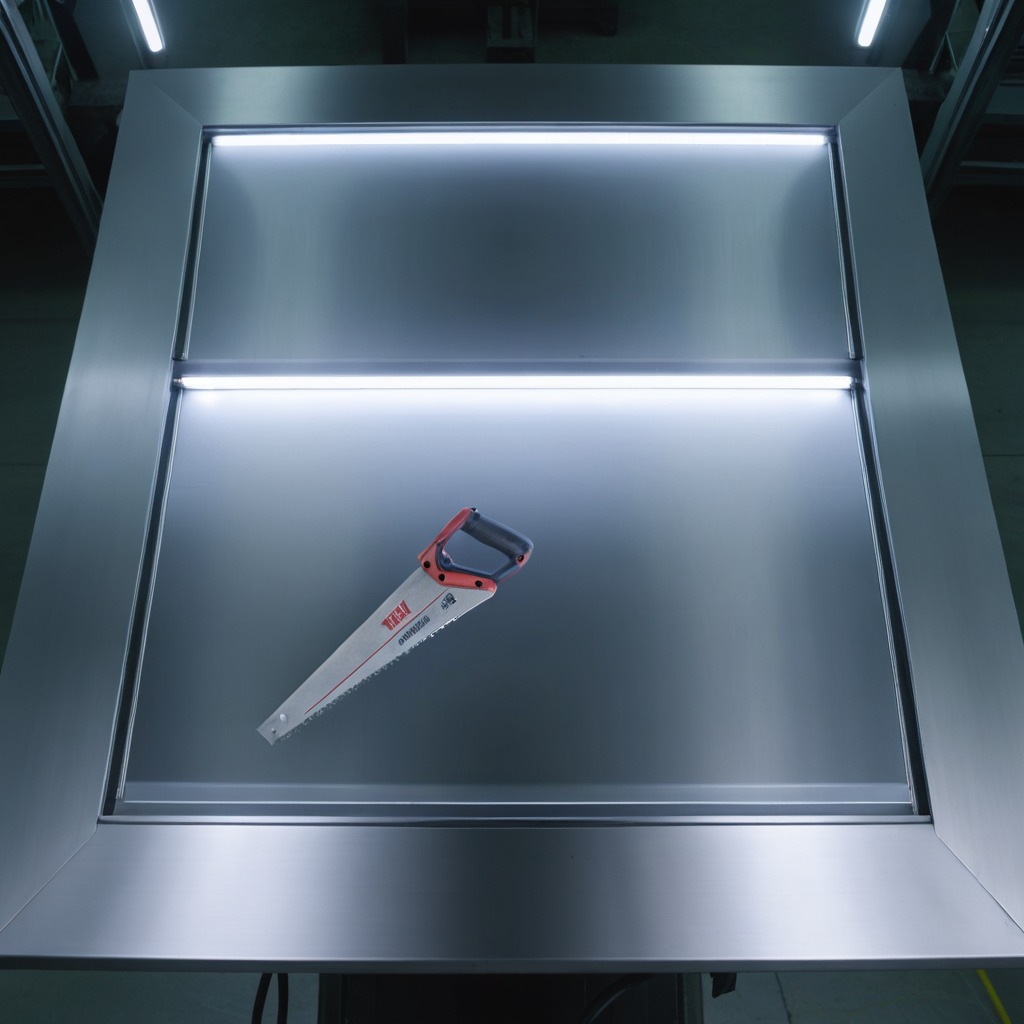
A metal saw is lying on the metal table in a machine shop under fluorescent lights.